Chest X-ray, PA view. Patient: 25 years old, sex M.
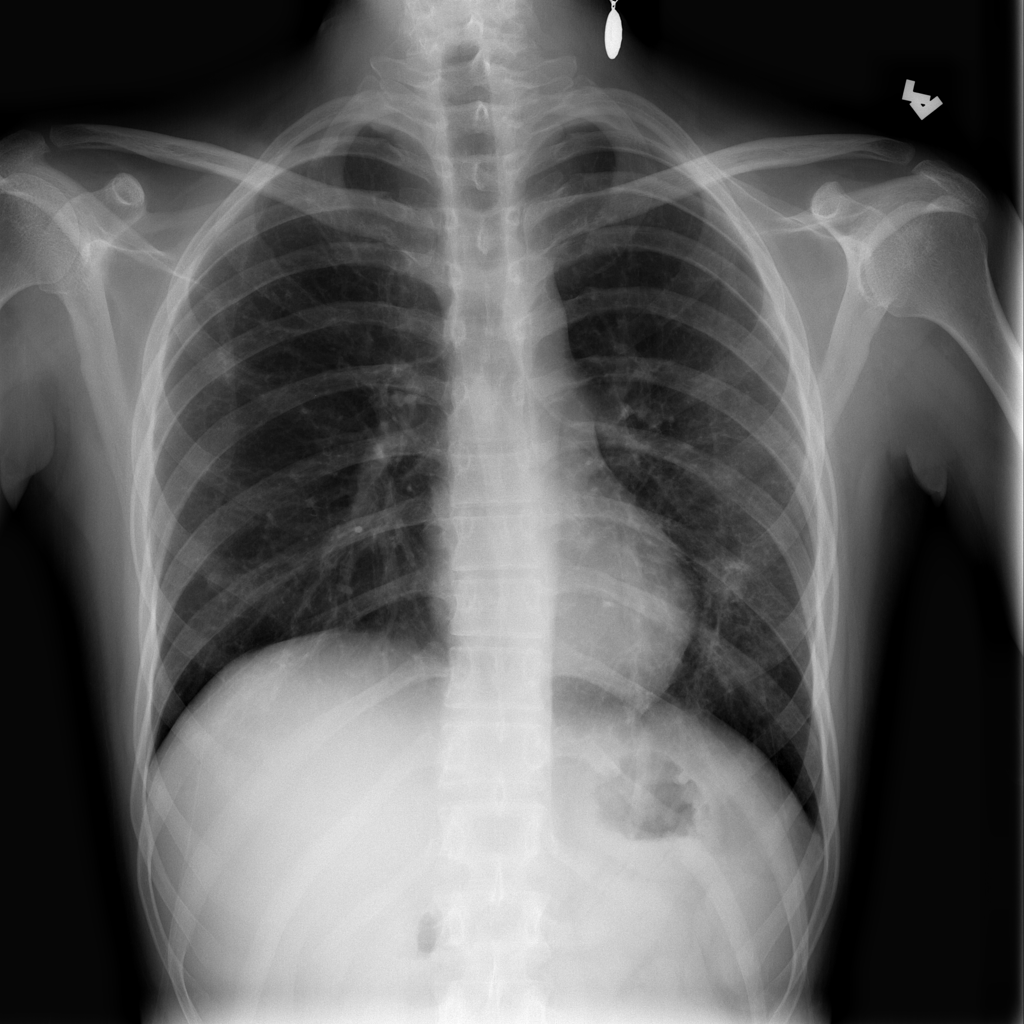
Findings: Consolidation, Infiltration